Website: crate-barrel
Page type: payment
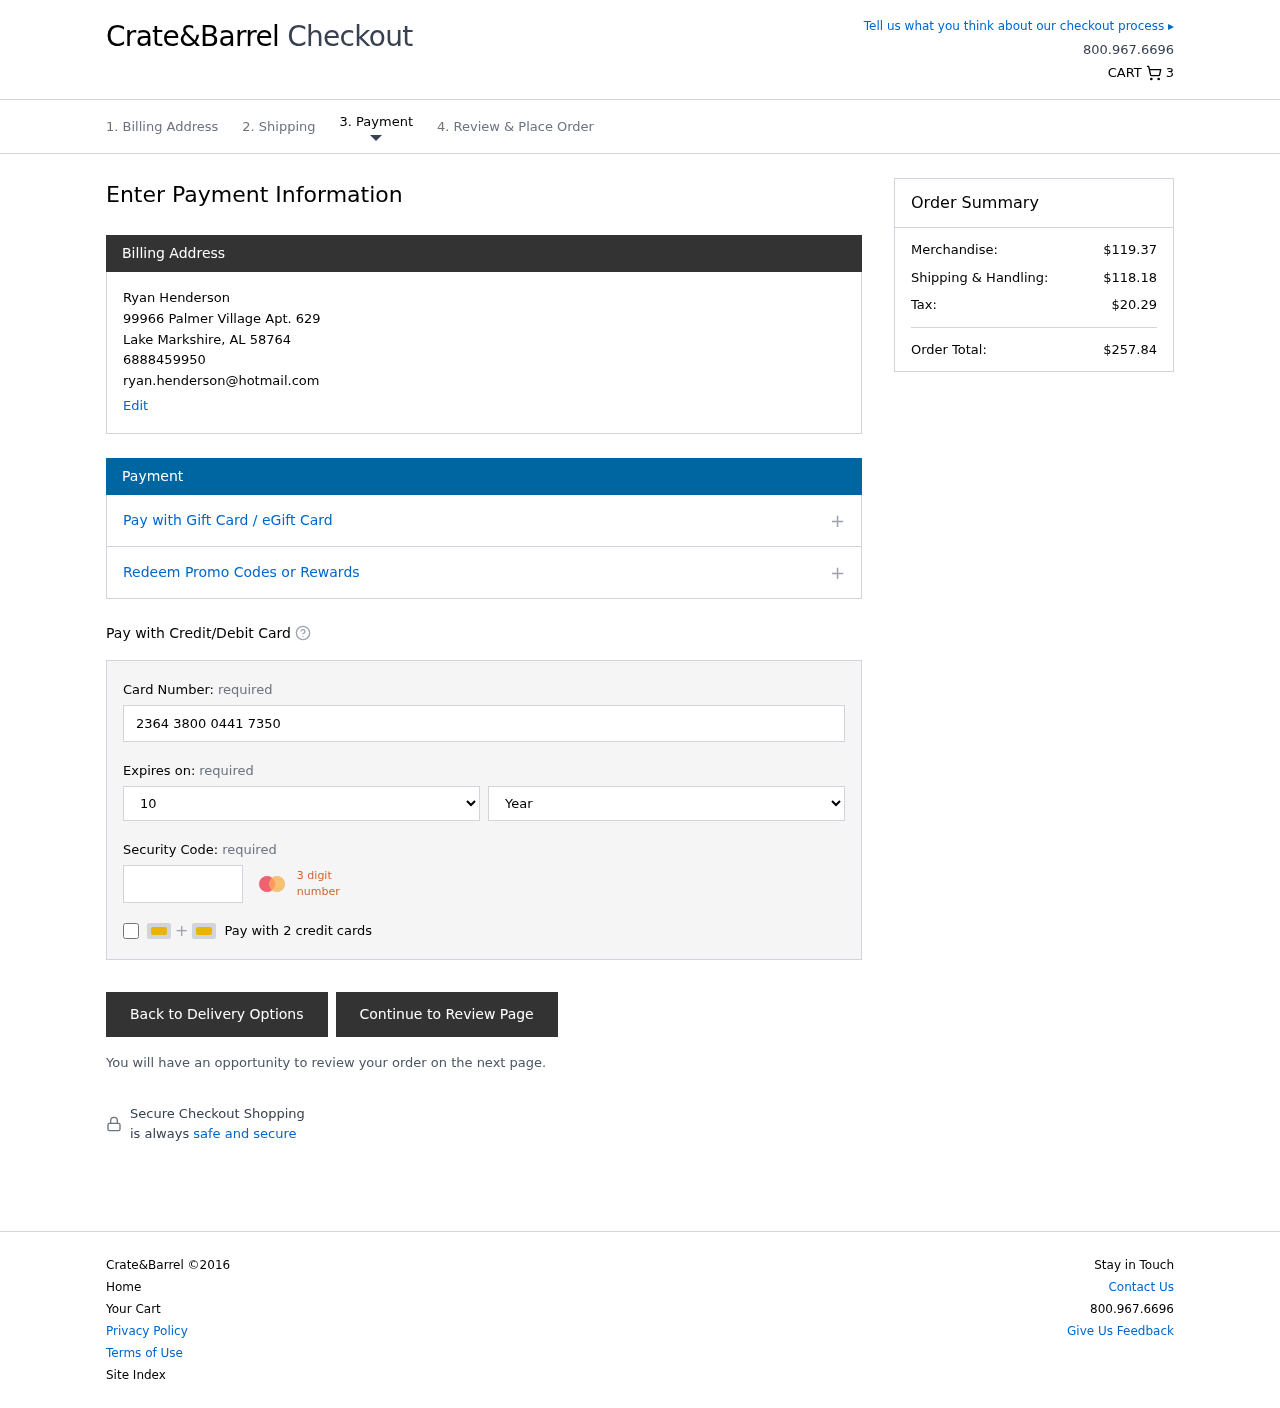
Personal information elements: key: PII_CARD_CVV
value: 455
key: PII_CARD_EXPIRY_MONTH
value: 10
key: PII_CARD_EXPIRY_YEAR
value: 27
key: PII_CARD_NUMBER
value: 2364 3800 0441 7350
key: PII_CITY
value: Lake Markshire
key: PII_EMAIL
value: ryan.henderson@hotmail.com
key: PII_FULLNAME
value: Ryan Henderson
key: PII_PHONE
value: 6888459950
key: PII_POSTCODE
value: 58764
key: PII_STATE_ABBR
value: AL
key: PII_STREET
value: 99966 Palmer Village Apt. 629
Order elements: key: ORDER_NUM_ITEMS
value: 3
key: ORDER_SUBTOTAL
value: $119.37
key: ORDER_SHIPPING_COST
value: $118.18
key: ORDER_TAX
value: $20.29
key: ORDER_TOTAL
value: $257.84